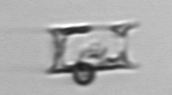
Label: Eucampia